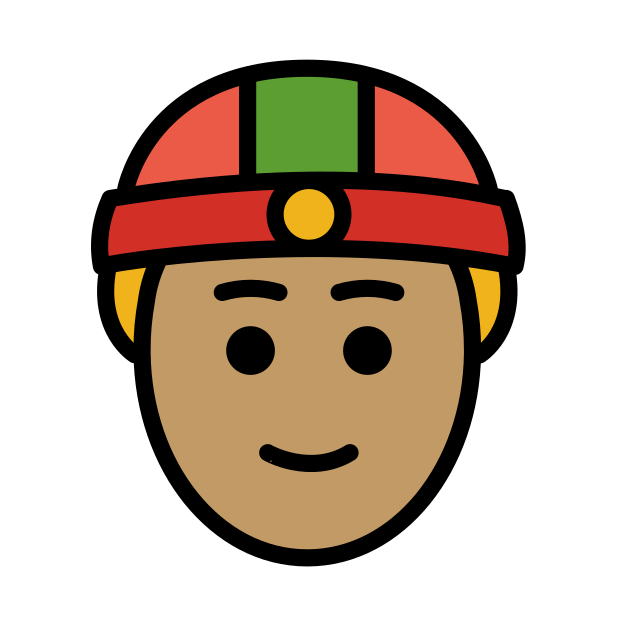
person with skullcap: medium skin tone